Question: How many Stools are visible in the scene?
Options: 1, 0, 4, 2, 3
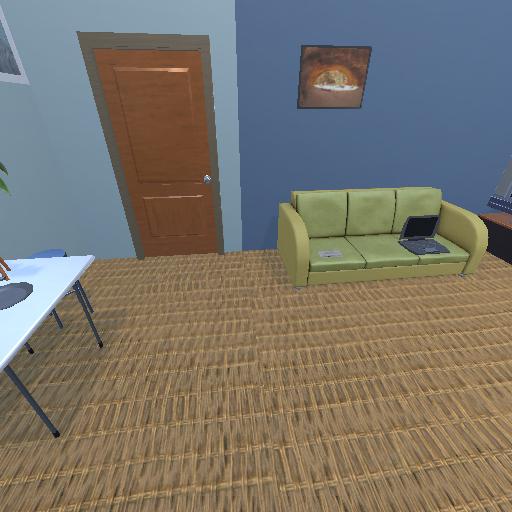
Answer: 1